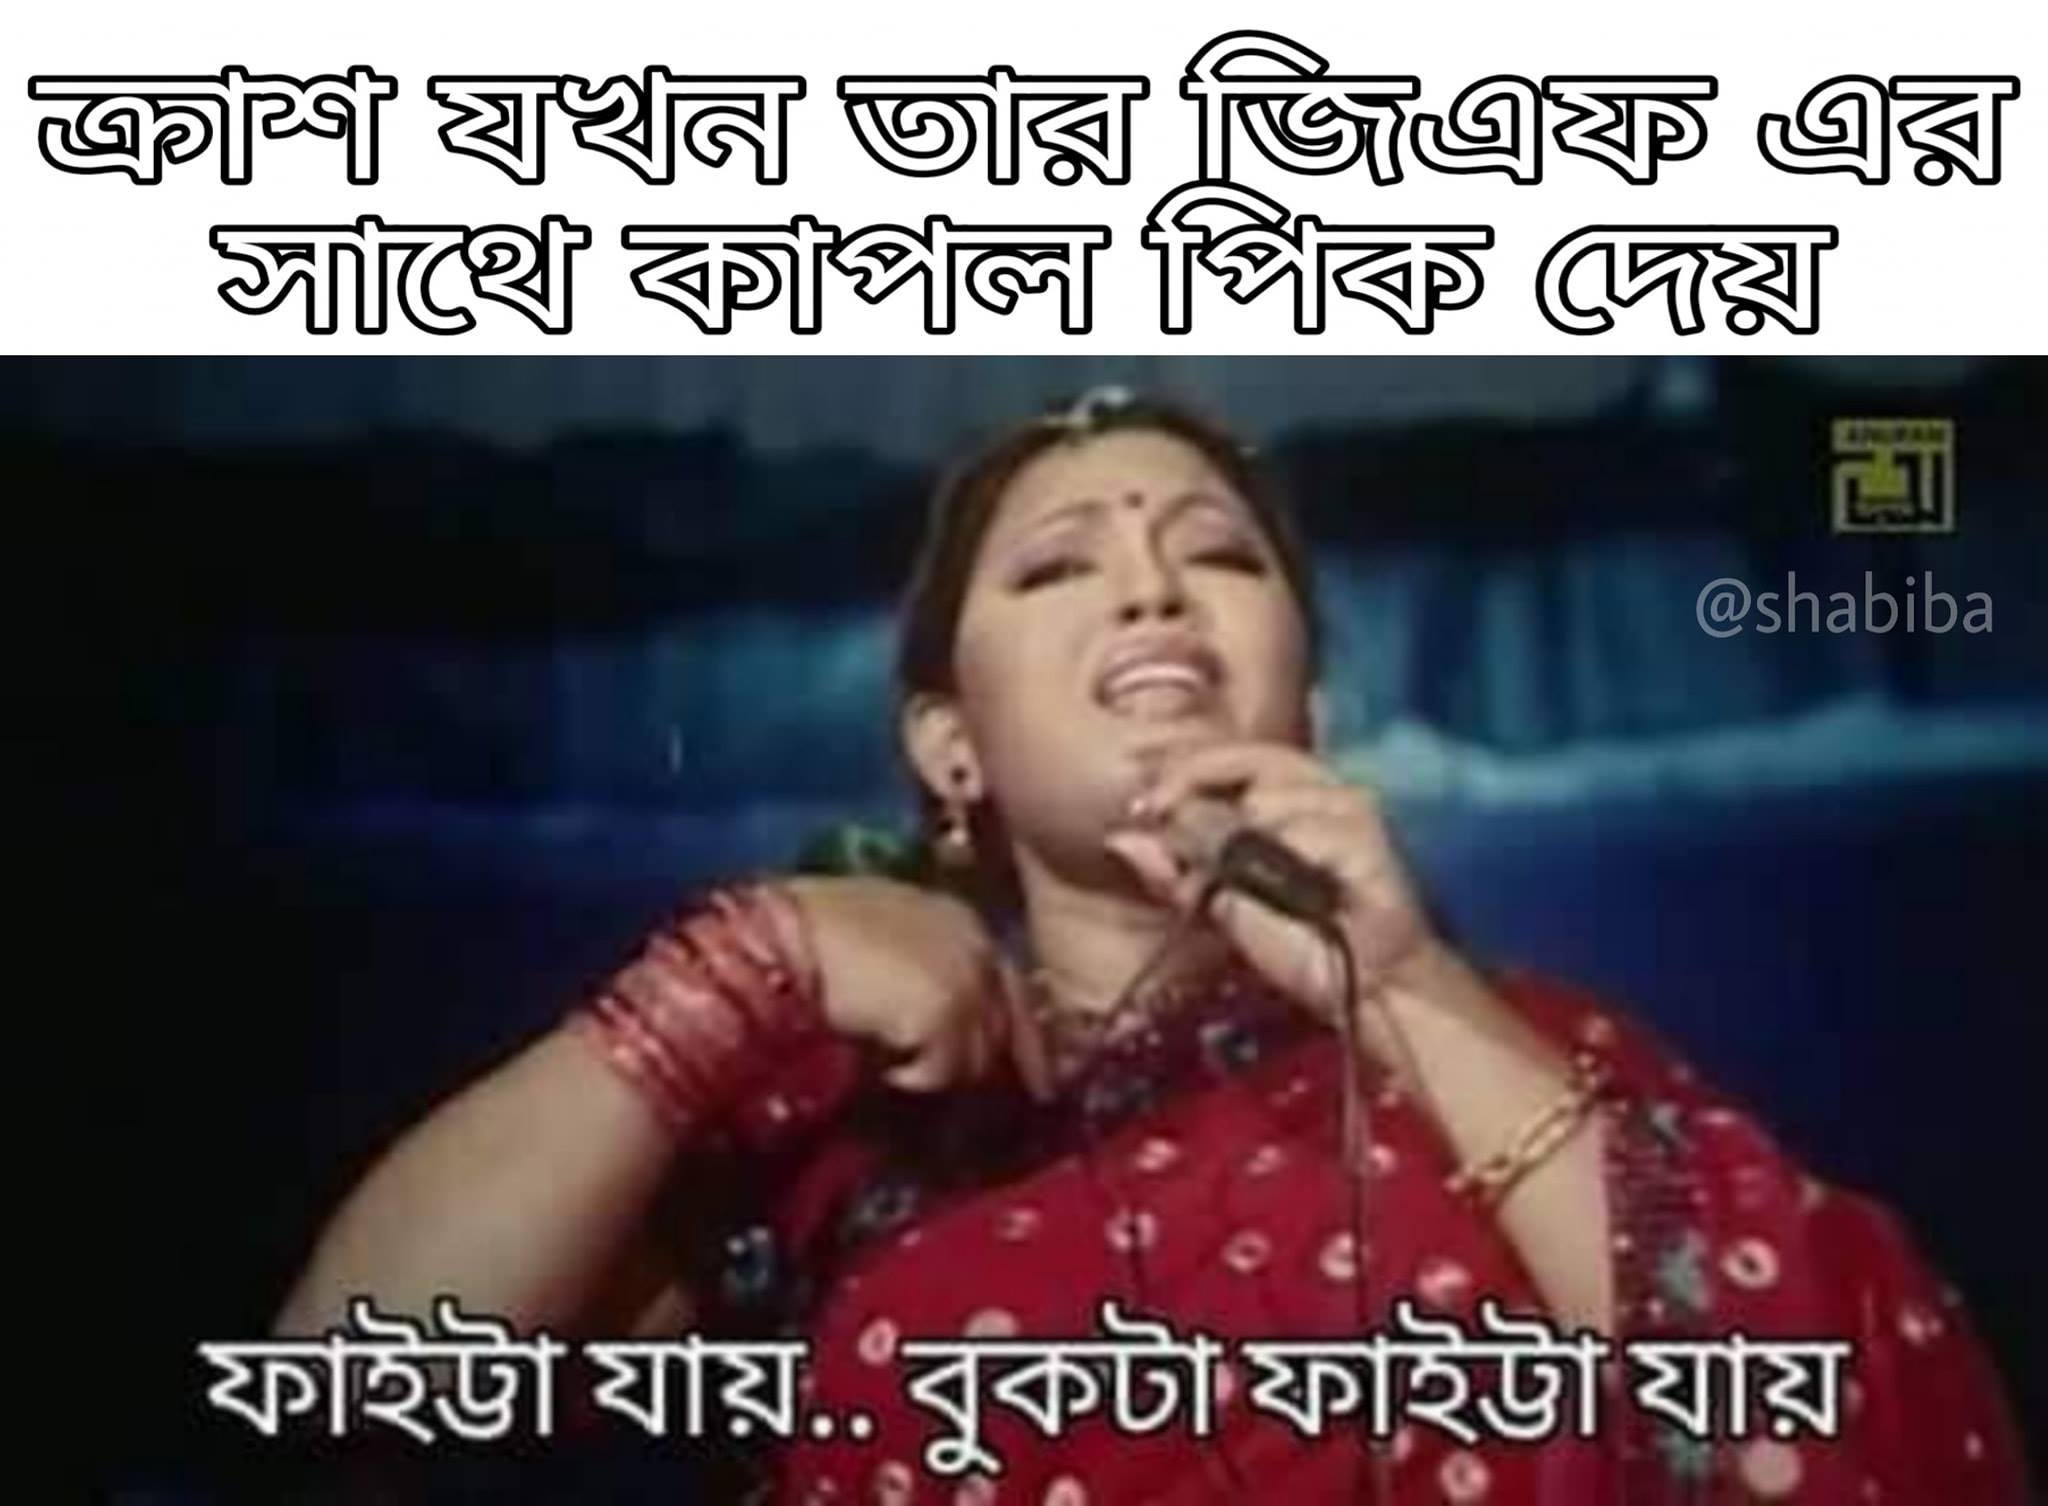
Text: ক্রাশ যখন তার জিএফ এর সাথে কাপল পিক দেয় ফাইট্টা যায়... বুকটা ফাইট্টা যায়
Label: Non Hate